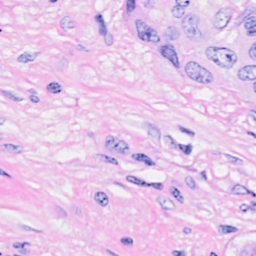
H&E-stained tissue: Breast